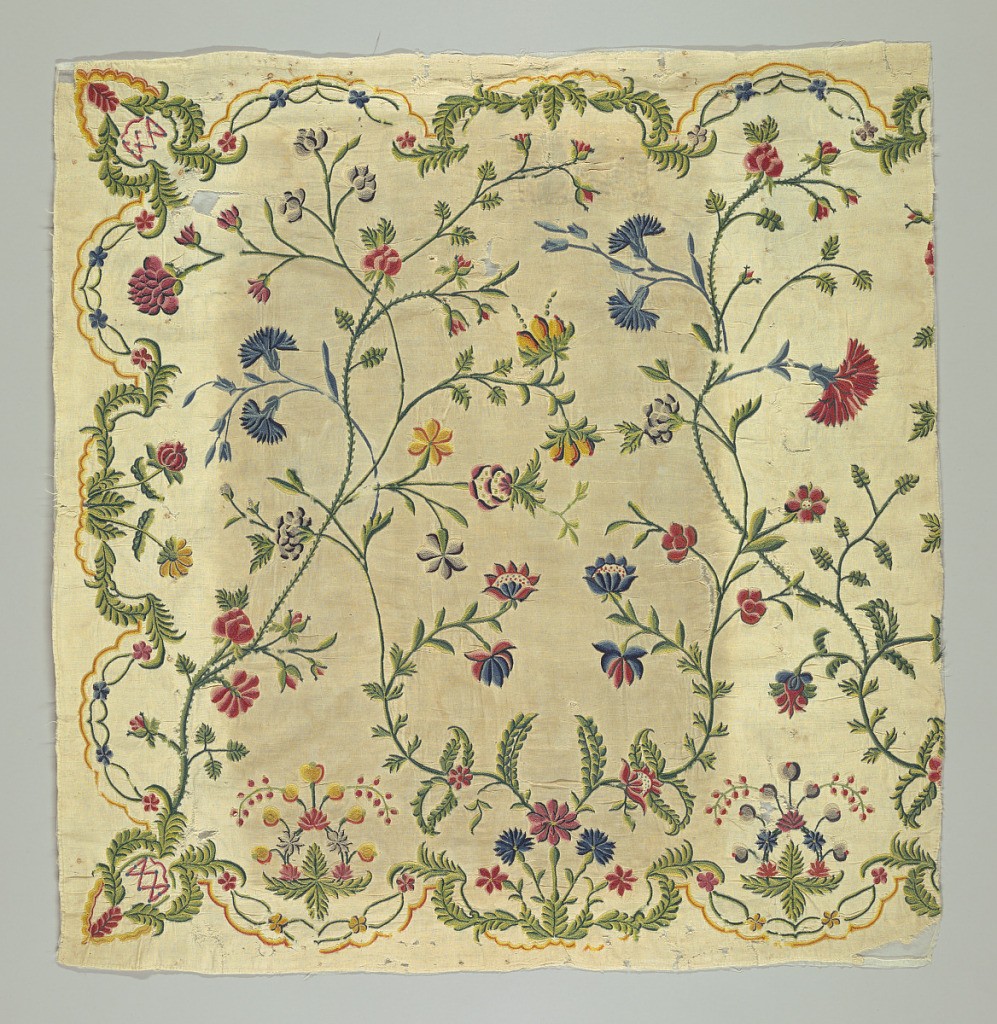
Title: Panel
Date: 18th century
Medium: crewel wool on cotton Technique: embroidered on plain weave
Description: Half of panel for settee seat or back, of undyed cotton cloth embroidered in chainstitch in bright polychrome crewels with long wiry flowering sprays rising from the lower to the top border. Scalloped bordering line in shades of yellow, with symmetrical accenting flower motive set in each scallop; on three sides of panel.